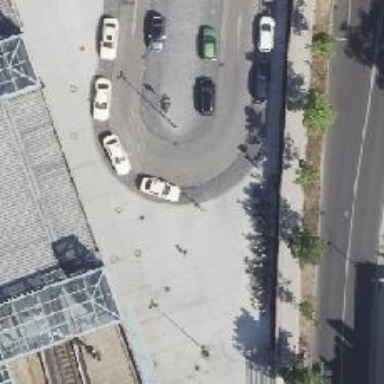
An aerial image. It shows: Taxi stand.